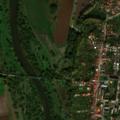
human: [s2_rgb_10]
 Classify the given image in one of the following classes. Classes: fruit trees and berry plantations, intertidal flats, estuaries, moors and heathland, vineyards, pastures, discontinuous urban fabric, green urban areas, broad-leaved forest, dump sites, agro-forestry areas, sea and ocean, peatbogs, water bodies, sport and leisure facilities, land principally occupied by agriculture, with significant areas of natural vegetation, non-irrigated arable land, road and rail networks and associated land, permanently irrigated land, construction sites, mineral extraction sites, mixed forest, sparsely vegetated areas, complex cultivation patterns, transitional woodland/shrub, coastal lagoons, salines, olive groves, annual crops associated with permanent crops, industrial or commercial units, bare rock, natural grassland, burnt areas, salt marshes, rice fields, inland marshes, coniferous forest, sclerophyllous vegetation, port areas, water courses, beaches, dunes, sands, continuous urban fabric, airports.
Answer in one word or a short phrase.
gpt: discontinuous urban fabric, non-irrigated arable land, pastures, land principally occupied by agriculture, with significant areas of natural vegetation, broad-leaved forest, transitional woodland/shrub, water courses